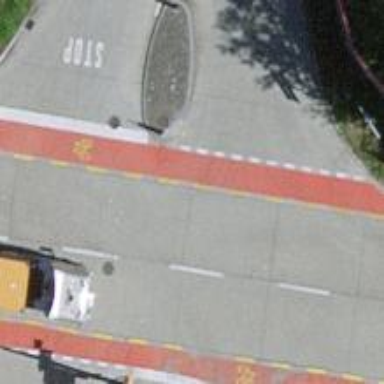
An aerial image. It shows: Unclassified road with cycle lane.